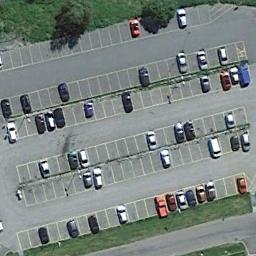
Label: parking_lot